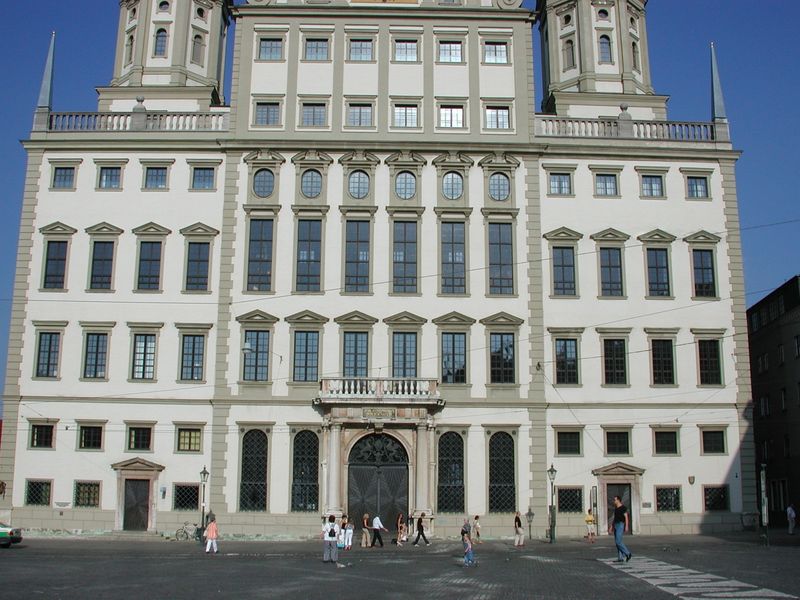
Titel: Rathaus in Augsburg
Künstler: Elias Holl
Standort: Augsburg, Maximilianstraße (EU - D - B)
Schlagwörter: blau, himmel, weiß, menschen, fenster, frau, grau, laterne, tür, gebäude, haus, schloss, architektur, gitter, kirche, renaissance, oval, balkon, fassade, pflaster, giebel, farbe, platz, tor, foto, fotografie, eingang, türme, palast, balustrade, linear, mosaik, rathaus, portal, etagen, geschosse, achsen, ballustrade, dreiecke, fenstergiebel, fialen, obelisken, augsburg, portral, portel, #portal